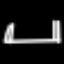
Label: bed